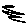
Label: zigzag